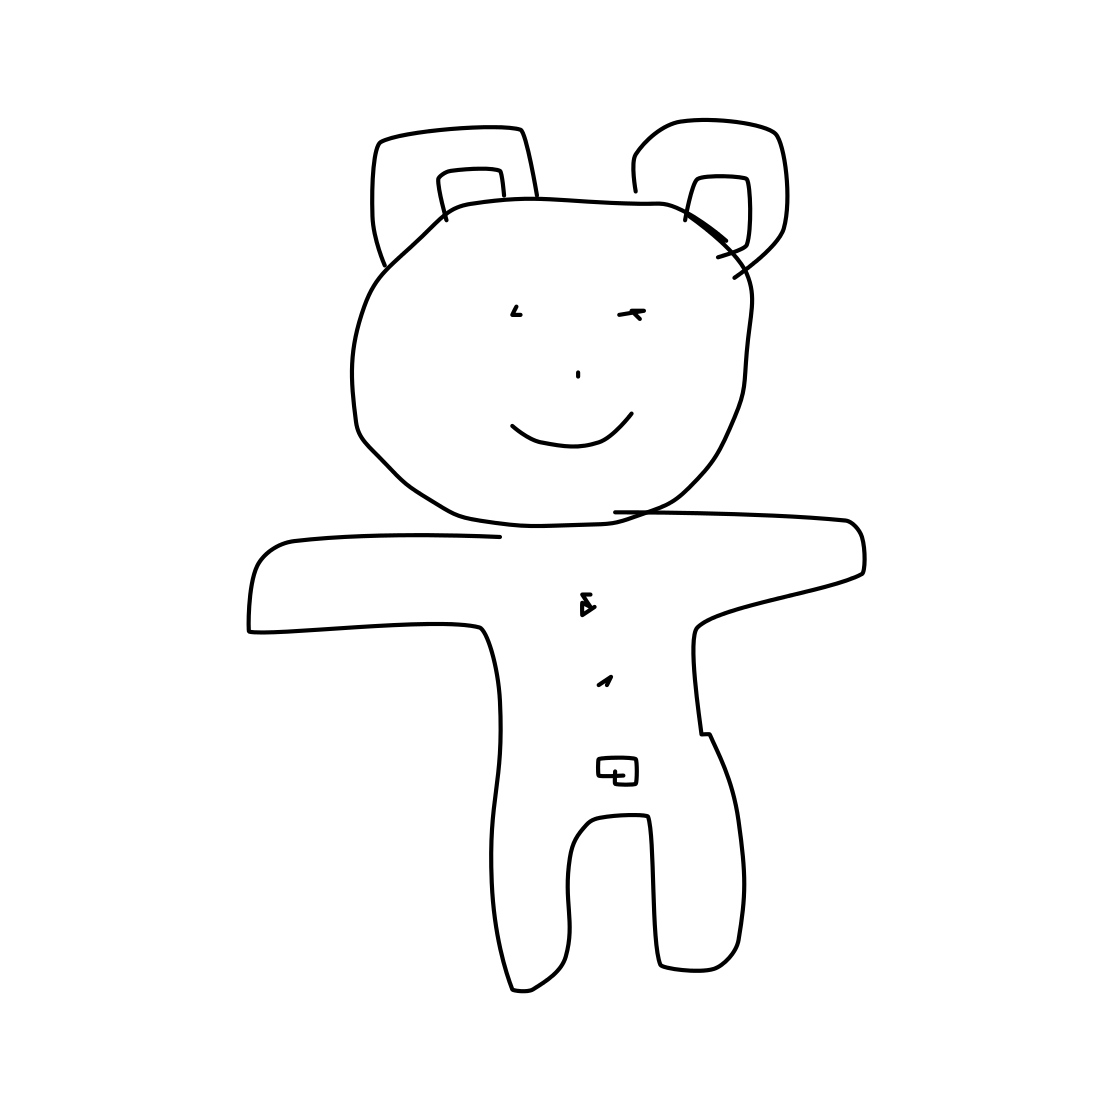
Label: teddy-bear